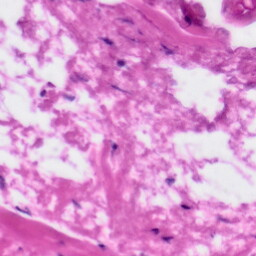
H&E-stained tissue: Tonsil